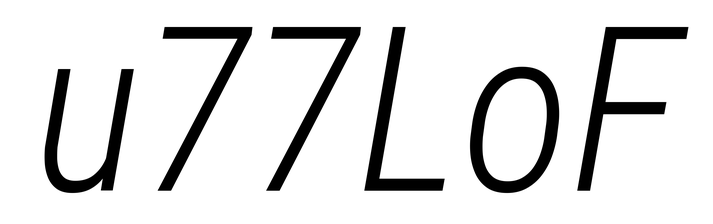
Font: Roboto-Italic_Condensed_Light_Italic